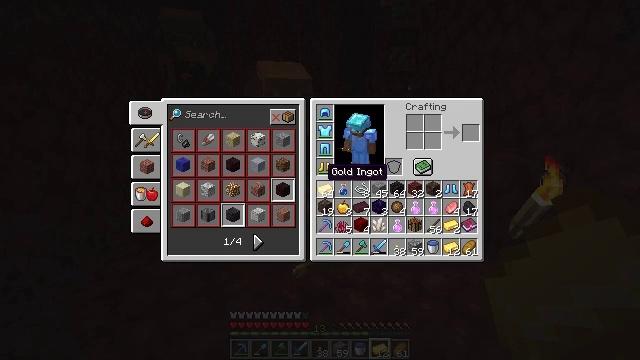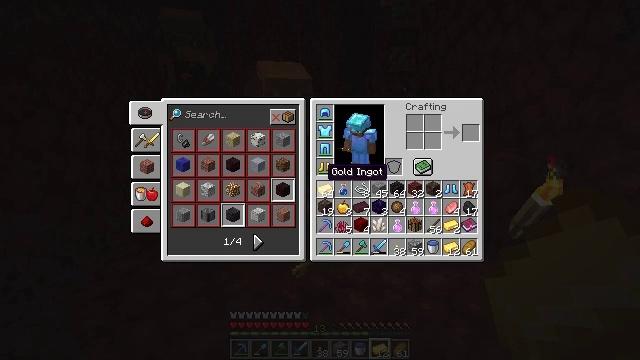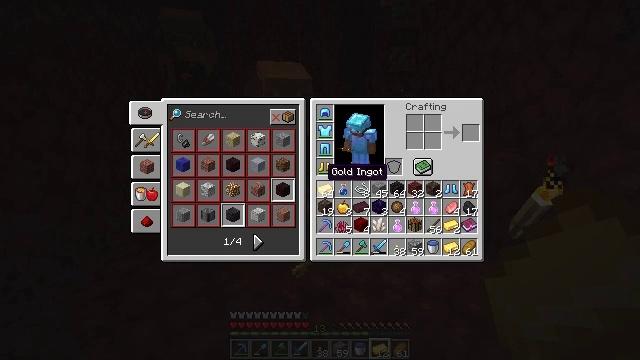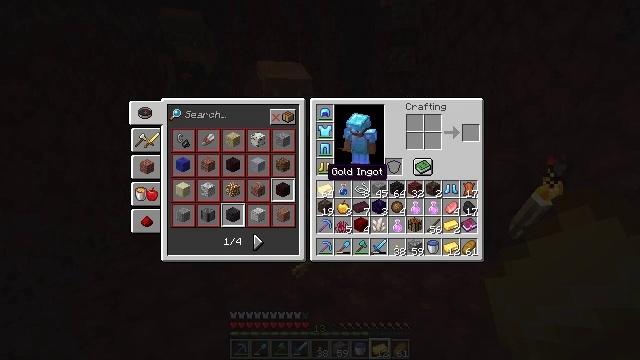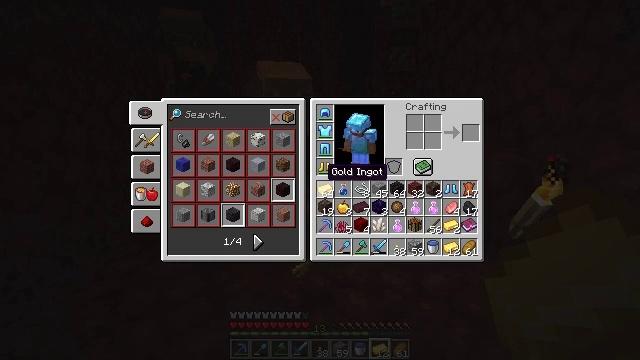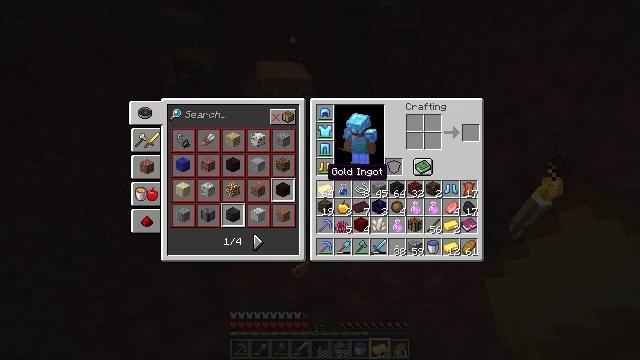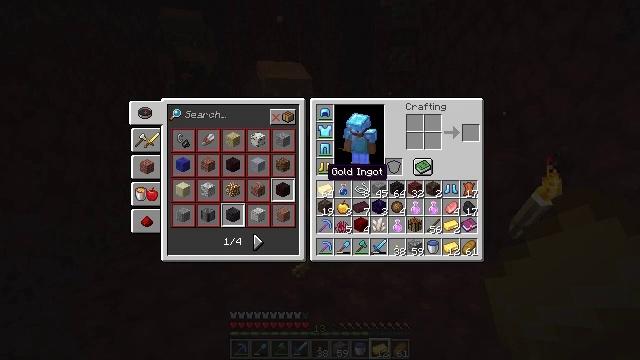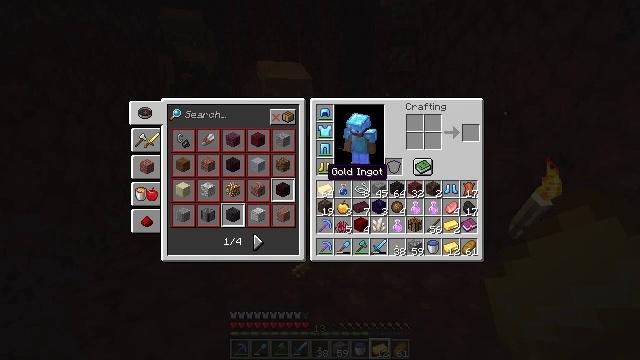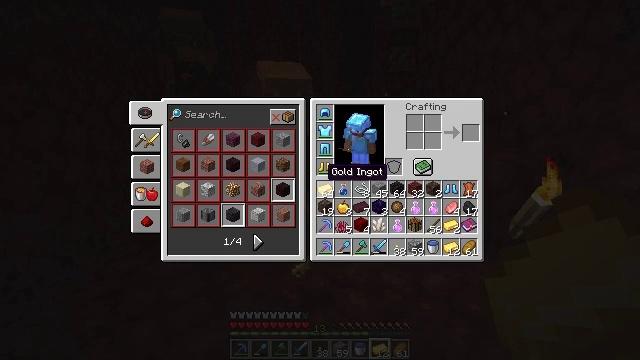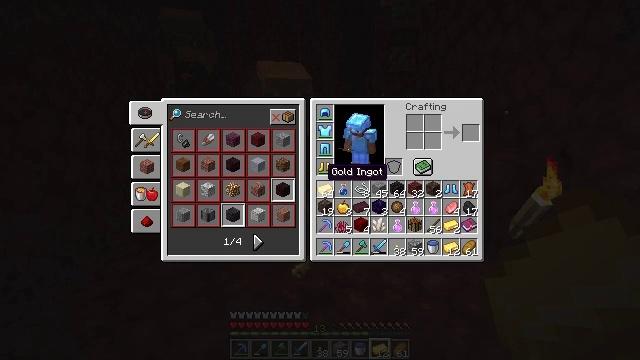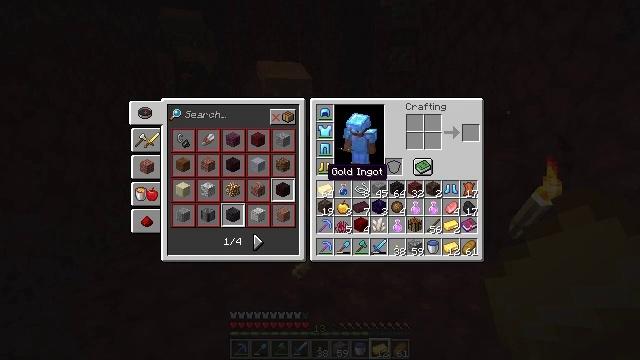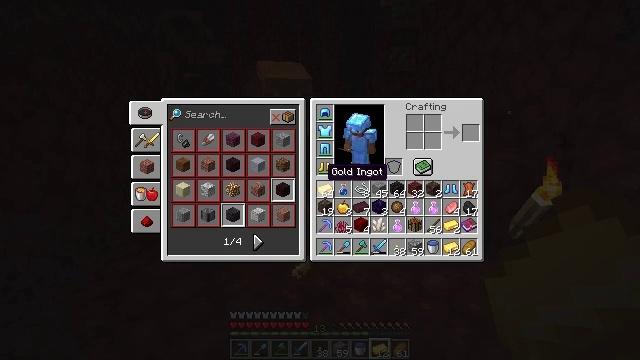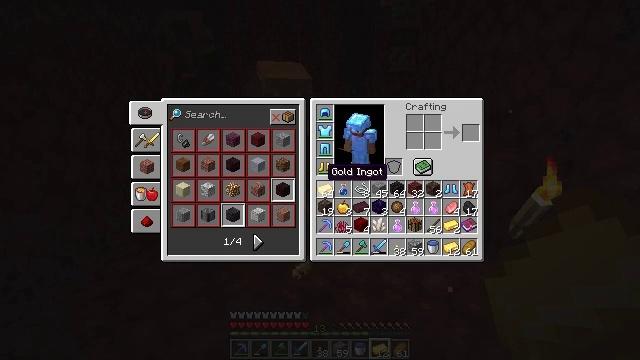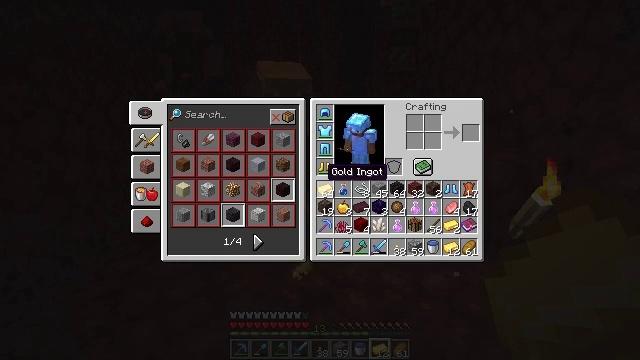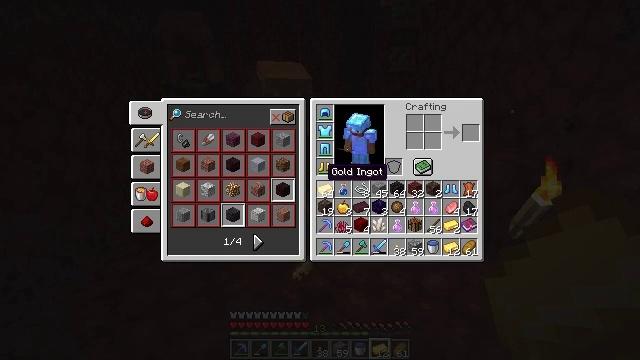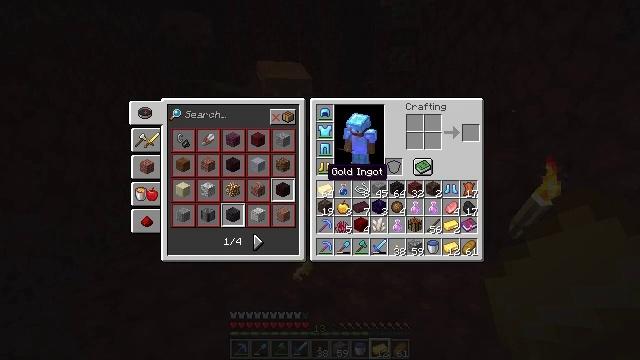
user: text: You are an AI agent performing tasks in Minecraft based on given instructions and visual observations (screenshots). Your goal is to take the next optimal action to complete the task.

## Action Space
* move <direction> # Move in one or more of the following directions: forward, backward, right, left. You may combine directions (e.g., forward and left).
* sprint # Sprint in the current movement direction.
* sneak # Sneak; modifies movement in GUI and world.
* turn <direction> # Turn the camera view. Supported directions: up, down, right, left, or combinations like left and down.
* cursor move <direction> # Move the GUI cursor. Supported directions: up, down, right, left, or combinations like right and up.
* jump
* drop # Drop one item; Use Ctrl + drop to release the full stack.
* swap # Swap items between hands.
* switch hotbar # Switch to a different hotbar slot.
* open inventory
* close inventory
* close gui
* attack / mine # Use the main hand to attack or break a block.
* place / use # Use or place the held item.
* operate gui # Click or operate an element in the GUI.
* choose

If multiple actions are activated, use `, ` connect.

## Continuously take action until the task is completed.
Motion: motion action
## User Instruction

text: Remove crying obsidian from the inventory.
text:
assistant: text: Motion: no_op
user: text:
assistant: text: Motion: no_op
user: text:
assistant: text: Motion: no_op
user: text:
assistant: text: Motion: no_op
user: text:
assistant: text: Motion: no_op
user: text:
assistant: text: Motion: no_op
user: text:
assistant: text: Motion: no_op
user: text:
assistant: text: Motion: no_op
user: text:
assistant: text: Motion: no_op
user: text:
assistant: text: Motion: no_op
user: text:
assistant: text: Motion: no_op
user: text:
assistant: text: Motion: no_op
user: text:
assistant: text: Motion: no_op
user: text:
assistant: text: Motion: no_op
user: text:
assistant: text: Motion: no_op
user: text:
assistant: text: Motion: no_op
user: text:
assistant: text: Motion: no_op
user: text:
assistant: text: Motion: no_op
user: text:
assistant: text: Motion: no_op
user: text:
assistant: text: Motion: no_op
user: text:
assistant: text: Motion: no_op
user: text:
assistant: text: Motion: no_op
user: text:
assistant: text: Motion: no_op
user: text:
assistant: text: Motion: no_op
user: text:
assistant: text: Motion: no_op
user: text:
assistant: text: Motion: no_op
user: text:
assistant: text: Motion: no_op
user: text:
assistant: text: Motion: no_op
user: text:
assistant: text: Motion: no_op
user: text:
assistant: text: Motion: no_op